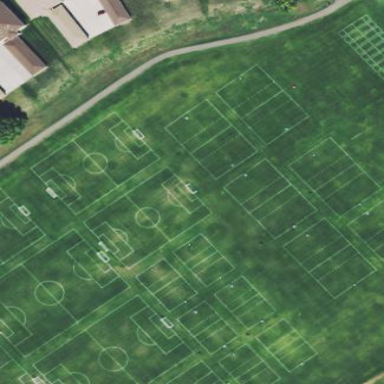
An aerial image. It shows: Soccer pitch for outdoor sports and leisure activities.